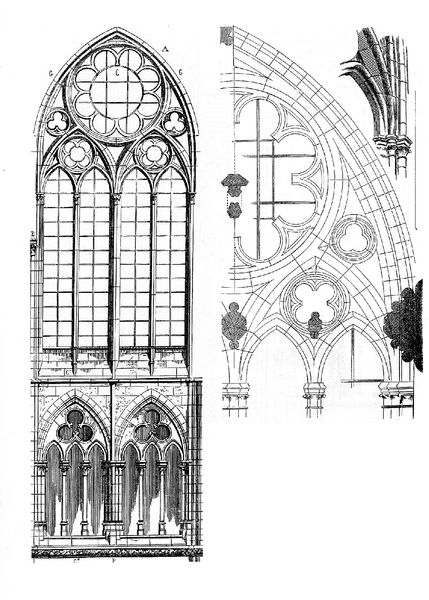
Titel: Kathedrale Notre-Dame von Amiens
Standort: Amiens (EU - F)
Schlagwörter: fenster, glas, skizze, säulen, zeichnung, kirche, gotik, kreis, bogen, detail, dom, schnitt, schraffur, buchstaben, entwurf, kathedrale, kapitell, amiens, dienste, reims, rosette, spitzbogen, triforium, schräge, masswerk, fensterrose, szizze, ochsenauge, säöulen, dienste#